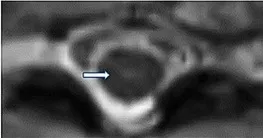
Axial T2WI. Showed that the lesion volume has significantly reduced.
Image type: radiology (mri)